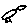
Label: bird